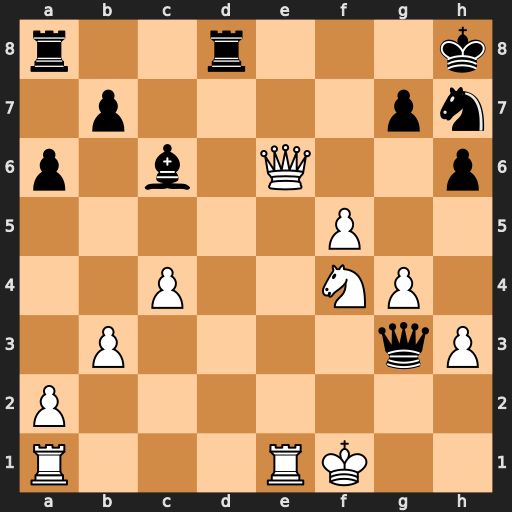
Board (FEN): r2r3k/1p4pn/p1b1Q2p/5P2/2P2NP1/1P4qP/P7/R3RK2
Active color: w
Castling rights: -
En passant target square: -
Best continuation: Ng6#